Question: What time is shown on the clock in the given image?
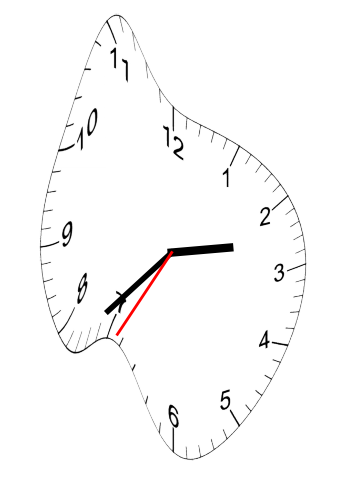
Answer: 02:37:35